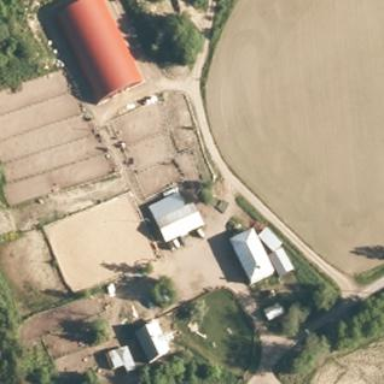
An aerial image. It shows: Farmyard area.